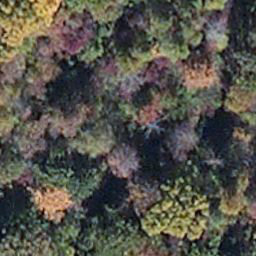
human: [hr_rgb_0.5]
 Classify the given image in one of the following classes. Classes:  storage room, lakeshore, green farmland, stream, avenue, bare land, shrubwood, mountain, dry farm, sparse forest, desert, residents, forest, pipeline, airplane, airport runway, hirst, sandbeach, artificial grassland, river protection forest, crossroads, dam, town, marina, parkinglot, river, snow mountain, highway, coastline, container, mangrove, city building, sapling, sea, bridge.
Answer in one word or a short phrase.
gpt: mangrove